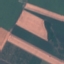
Land use / land cover class: AnnualCrop